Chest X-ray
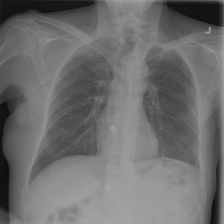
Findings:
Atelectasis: negative
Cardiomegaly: negative
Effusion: negative
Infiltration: positive
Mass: negative
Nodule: negative
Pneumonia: negative
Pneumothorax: negative
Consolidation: negative
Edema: negative
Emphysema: negative
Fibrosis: negative
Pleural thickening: negative
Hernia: negative